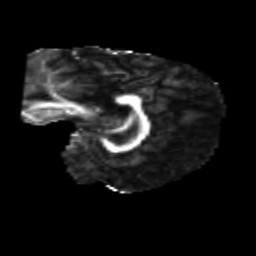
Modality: FA
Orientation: sagittal
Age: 29
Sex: female
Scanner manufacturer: siemens
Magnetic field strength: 3 T
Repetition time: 1.8 s
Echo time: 0.07 s